Question: I've got an image which I want to display in a UIImageView and want it to automatically resize to fit the view, and fit the screen size of the device (iPhone 4, 6, and 6+ sizes).
However I've set the view mode of the UIImageView and its parent UIView to be AspectFit but the image doesn't scale to fit the view. Why does the image not shrink to fit within the UIImageView even though the view mode is set to AspectFit?
(I"m using Xcode 6)

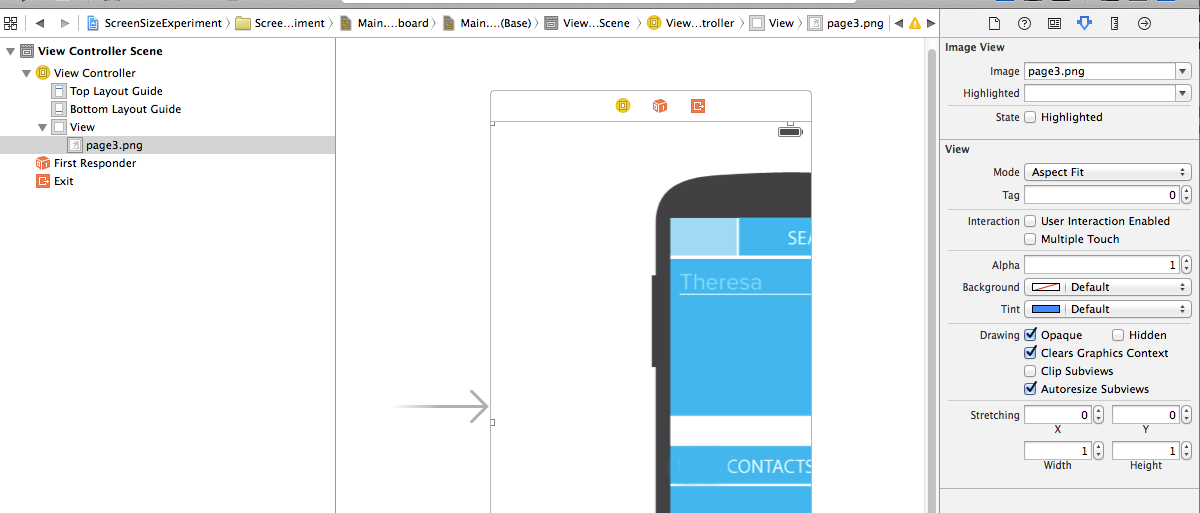
Answer: Both aspect fill and aspect fit are used to size the image view to the size of the photo inside of it.
Aspect fit sizes your image so that the whole thing fits within the bounds of your image view.
Aspect fill sizes your image so that it fills up the whole image view (which can result in clipping).
More info on those definitions <URL>.
What you most likely want to do is manually size your image view to fit the screen. The easiest way to do this might be to use something like the following, that way it will size to whatever device you're using.
'''
[self.myImageView setFrame:self.view.bounds];
'''